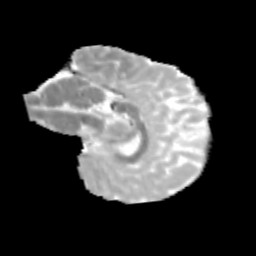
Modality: MD
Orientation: sagittal
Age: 10
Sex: male
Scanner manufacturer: siemens
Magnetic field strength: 3 T
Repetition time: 3.8 s
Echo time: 0.07 s